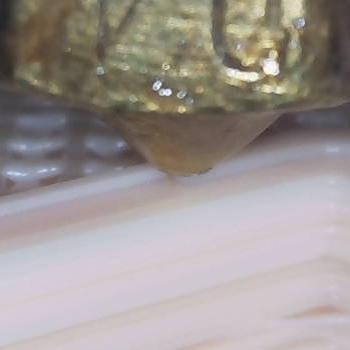
Flow rate: 105%